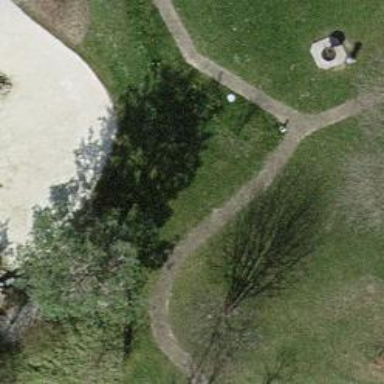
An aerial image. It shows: Path made of paving stones.